Interaction volume radius: 10 \u00c5
Interaction volume height: 20 \u00c5
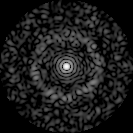
Disorder parameter: 0.844